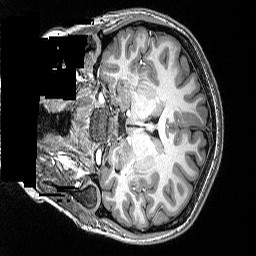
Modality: T1w
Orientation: coronal